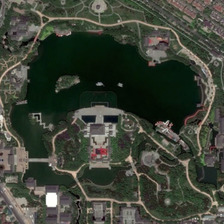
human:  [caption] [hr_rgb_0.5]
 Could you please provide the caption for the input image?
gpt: a lake in the center of the park .

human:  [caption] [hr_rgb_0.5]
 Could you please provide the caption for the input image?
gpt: the playgrounds are in the residential areas .

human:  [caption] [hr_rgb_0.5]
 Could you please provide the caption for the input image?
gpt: an island are in the middle of the lake .

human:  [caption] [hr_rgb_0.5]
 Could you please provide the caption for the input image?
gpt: the lake is the emerald trees are green .

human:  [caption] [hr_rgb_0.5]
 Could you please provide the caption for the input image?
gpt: an island are in the middle of the lake .